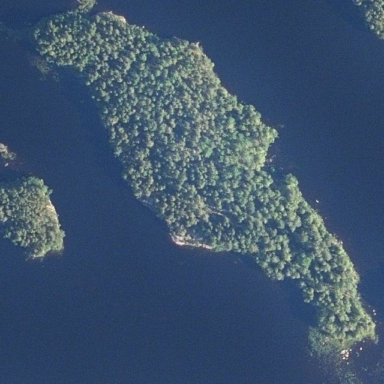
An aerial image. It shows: Islet.